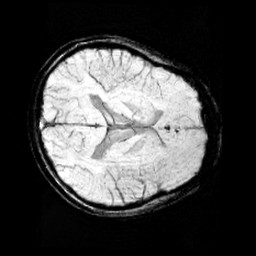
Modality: minIP
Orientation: axial
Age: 11
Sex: female
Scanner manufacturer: siemens
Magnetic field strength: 3 T
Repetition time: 0.027 s
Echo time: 0.02 s